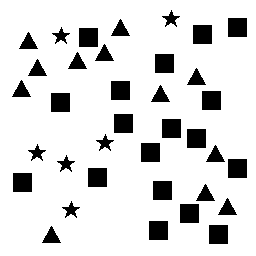
Squares: 18
Triangles: 12
Stars: 6
Total shapes: 36